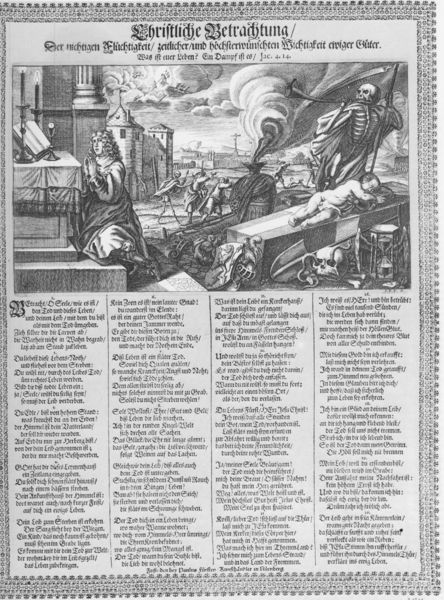
Titel: Christliche Betrachtung/ Der nichtigen Flüchtigkeit
Künstler: Johann Friedrich Fleischberger
Standort: Wolfenbüttel
Institution: Herzog August Bibliothek
Schlagwörter: feuer, gott, himmel, wolken, stadt, frau, grau, hintergrund, schwarz, säule, weiss, dame, hund, alt, bibel, schädel, tod, tot, toter, bild, häuser, kirche, rauch, gewand, kelch, kind, mutter, krone, locken, turm, hündchen, schrift, fahne, graphik, spalten, baby, banner, krieg, schlacht, könig, soldaten, kerze, kerzen, leuchter, deutsch, stufen, knochen, vanitas, schild, vergänglichkeit, antike, buch, burg, kreuz, türme, druck, sichel, holzstich, radierung, stich, seite, illustration, text, zeitung, buchstaben, knien, plakat, überschrift, schlange, helm, beten, gebet, allegorie, rüstung, altar, wappen, kerzenständer, skelett, totenkopf, sarg, bahre, grab, leichnam, sterben, krankheit, mittelalter, gedicht, betende, hostie, knieen, messe, königin, stundenglas, fanfare, posaune, kupferstich, totenschädel, schaufel, sense, anordnung, gerippe, betender, seriendruck, skellet, altardecke, sanduhr, pest, erlass, kindstod, buße, mitter, bitte um bewahrung, vergänglickeit, tod bläst ins horn, zufiihmpk, schriftliche betrachtung, schaufeö